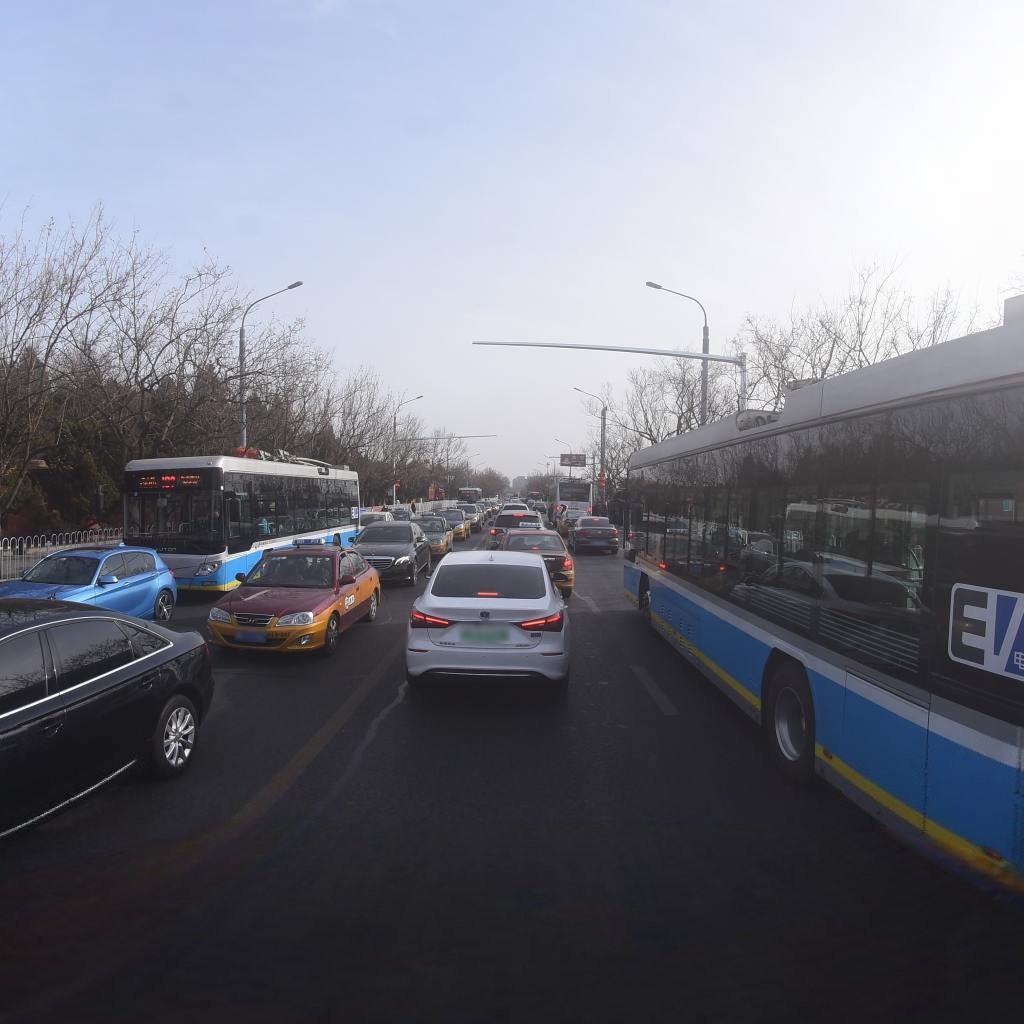
Region: Xicheng
Road damage annotations: longitudinal patch